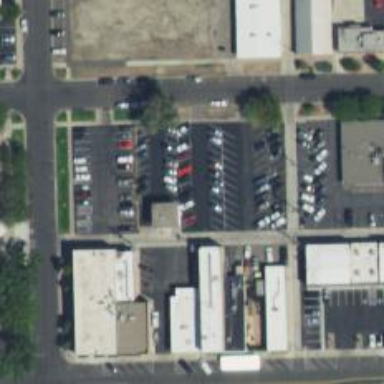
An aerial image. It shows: Parking space.